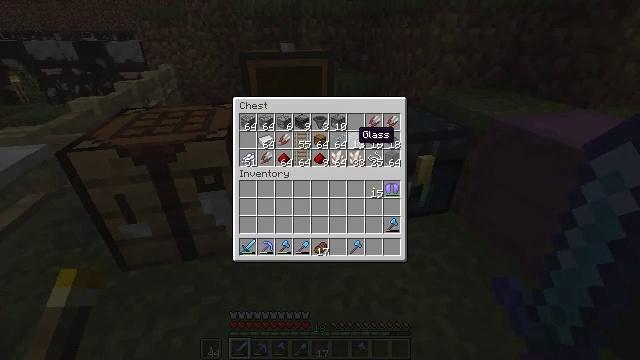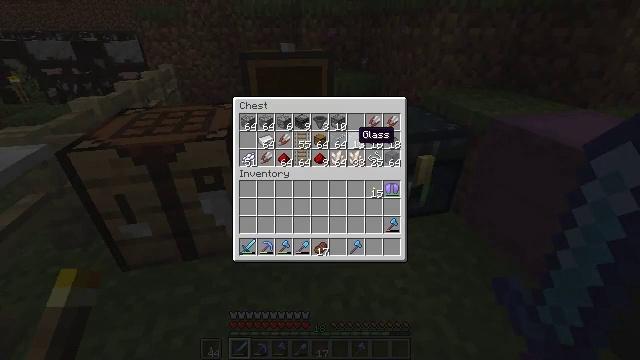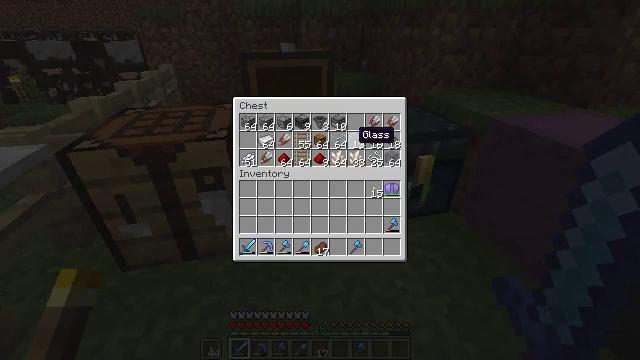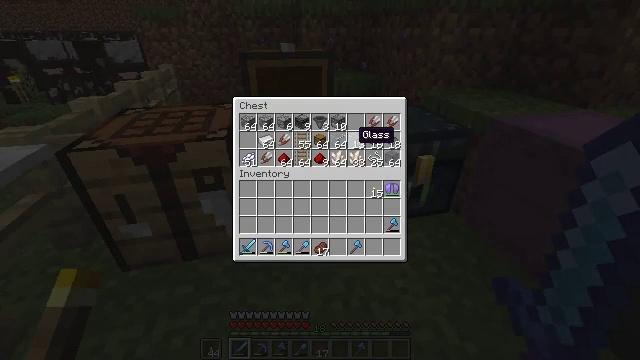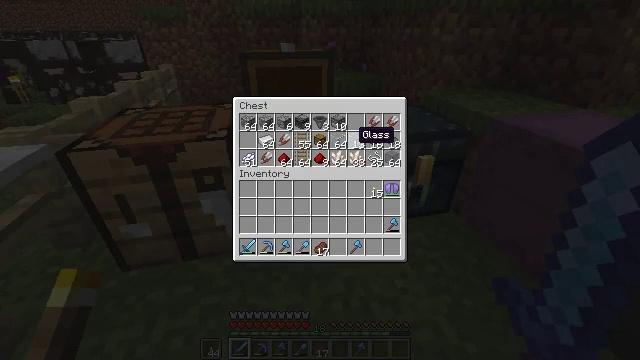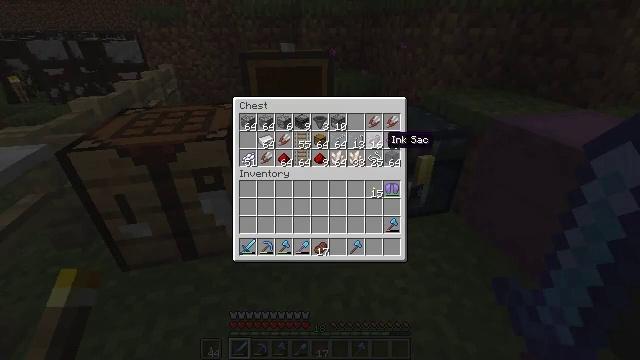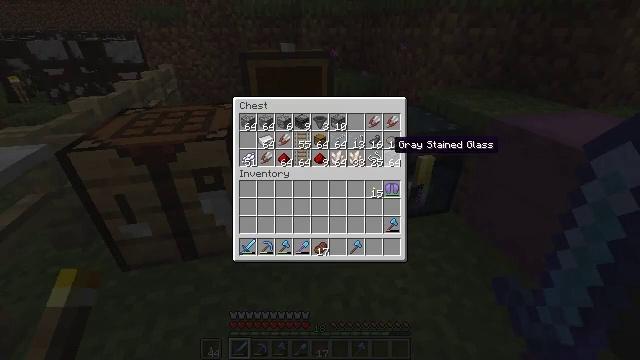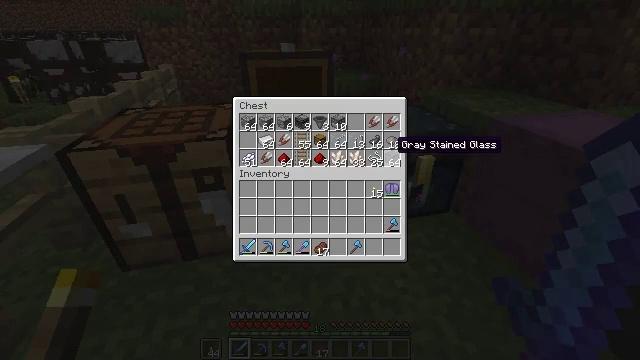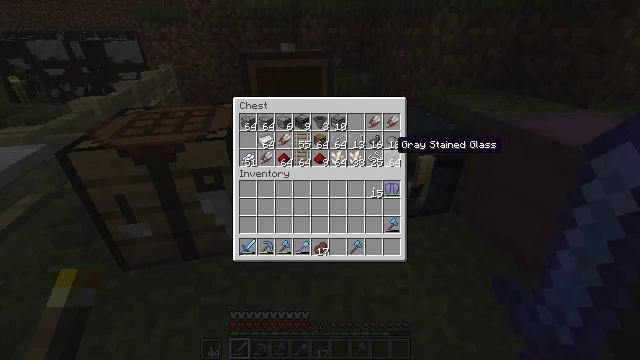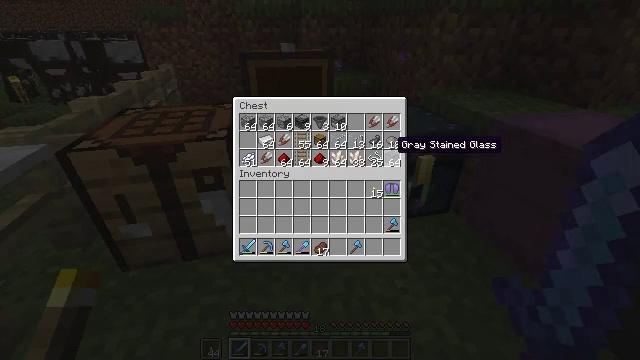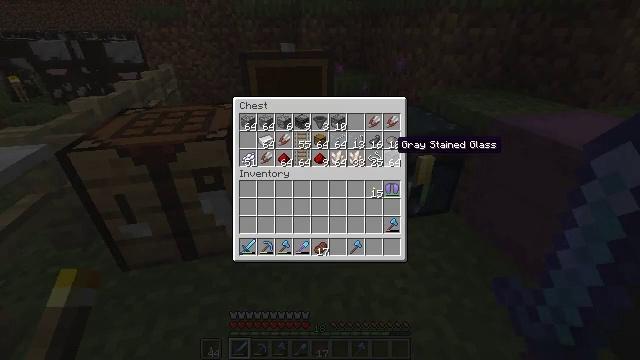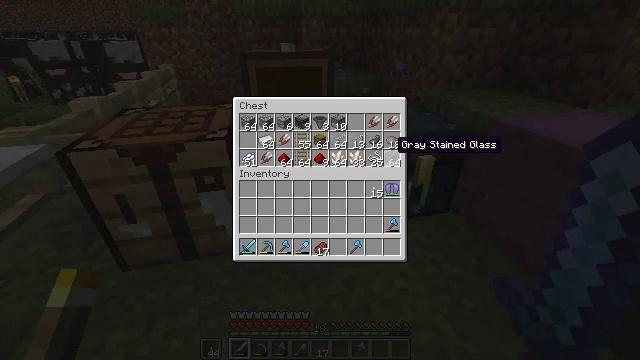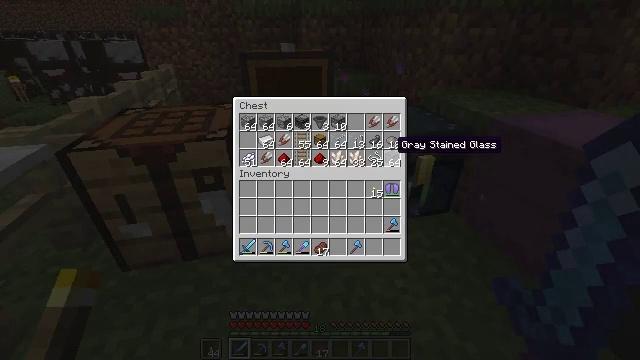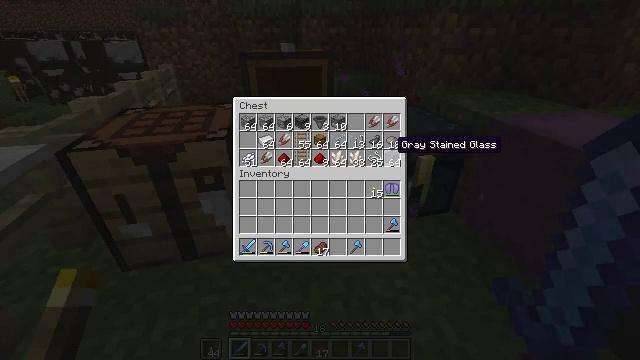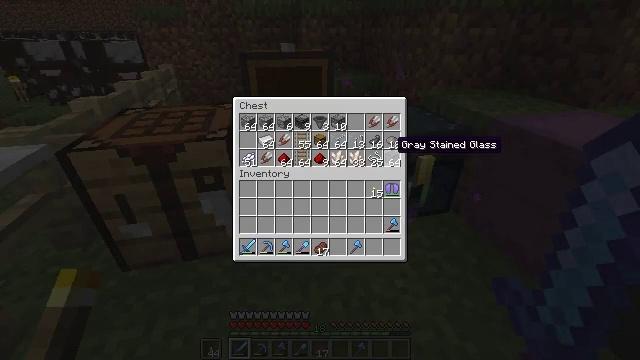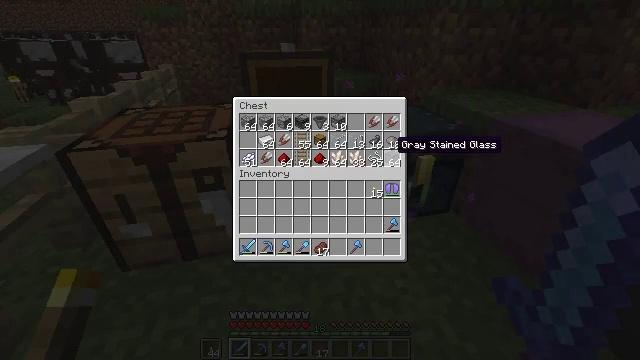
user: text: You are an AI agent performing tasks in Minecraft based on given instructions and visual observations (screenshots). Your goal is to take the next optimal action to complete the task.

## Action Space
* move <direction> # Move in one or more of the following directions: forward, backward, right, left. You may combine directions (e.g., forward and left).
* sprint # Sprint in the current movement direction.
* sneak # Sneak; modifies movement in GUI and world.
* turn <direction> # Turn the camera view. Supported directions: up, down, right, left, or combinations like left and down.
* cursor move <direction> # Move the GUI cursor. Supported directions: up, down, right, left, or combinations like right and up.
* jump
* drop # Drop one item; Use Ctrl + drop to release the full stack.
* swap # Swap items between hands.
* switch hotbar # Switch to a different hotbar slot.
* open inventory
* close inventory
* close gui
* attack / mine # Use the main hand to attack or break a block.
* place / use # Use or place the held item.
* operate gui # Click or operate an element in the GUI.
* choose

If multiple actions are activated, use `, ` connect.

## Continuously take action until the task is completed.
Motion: motion action
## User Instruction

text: Gather the shulker box for storage.
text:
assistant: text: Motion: sneak
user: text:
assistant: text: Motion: sneak
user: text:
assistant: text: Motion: sneak
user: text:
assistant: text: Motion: sneak
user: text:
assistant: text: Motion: sneak, cursor move right
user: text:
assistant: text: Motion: sneak, cursor move right
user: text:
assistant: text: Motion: sneak
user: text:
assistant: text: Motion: sneak
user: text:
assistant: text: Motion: sneak
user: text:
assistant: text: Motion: sneak
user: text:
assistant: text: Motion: sneak
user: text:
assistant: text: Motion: sneak
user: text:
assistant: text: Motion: sneak
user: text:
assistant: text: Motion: sneak
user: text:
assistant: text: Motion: sneak
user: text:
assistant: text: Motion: sneak, operate gui
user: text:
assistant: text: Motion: sneak, operate gui
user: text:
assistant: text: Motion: sneak
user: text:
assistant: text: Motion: sneak
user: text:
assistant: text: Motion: sneak
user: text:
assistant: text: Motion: sneak
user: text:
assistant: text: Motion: no_op
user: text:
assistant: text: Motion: cursor move right
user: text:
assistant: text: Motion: turn right and down
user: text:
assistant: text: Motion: turn right
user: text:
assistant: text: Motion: no_op
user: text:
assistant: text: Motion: turn left
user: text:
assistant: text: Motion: turn left and up
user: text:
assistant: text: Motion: turn up
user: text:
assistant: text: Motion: turn left and up